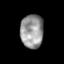
Tissue: skin
Cell type: Epithelial cells
Senescence score: 0.2349
Nuclear area (px): 753
Mean DAPI intensity: 152.199